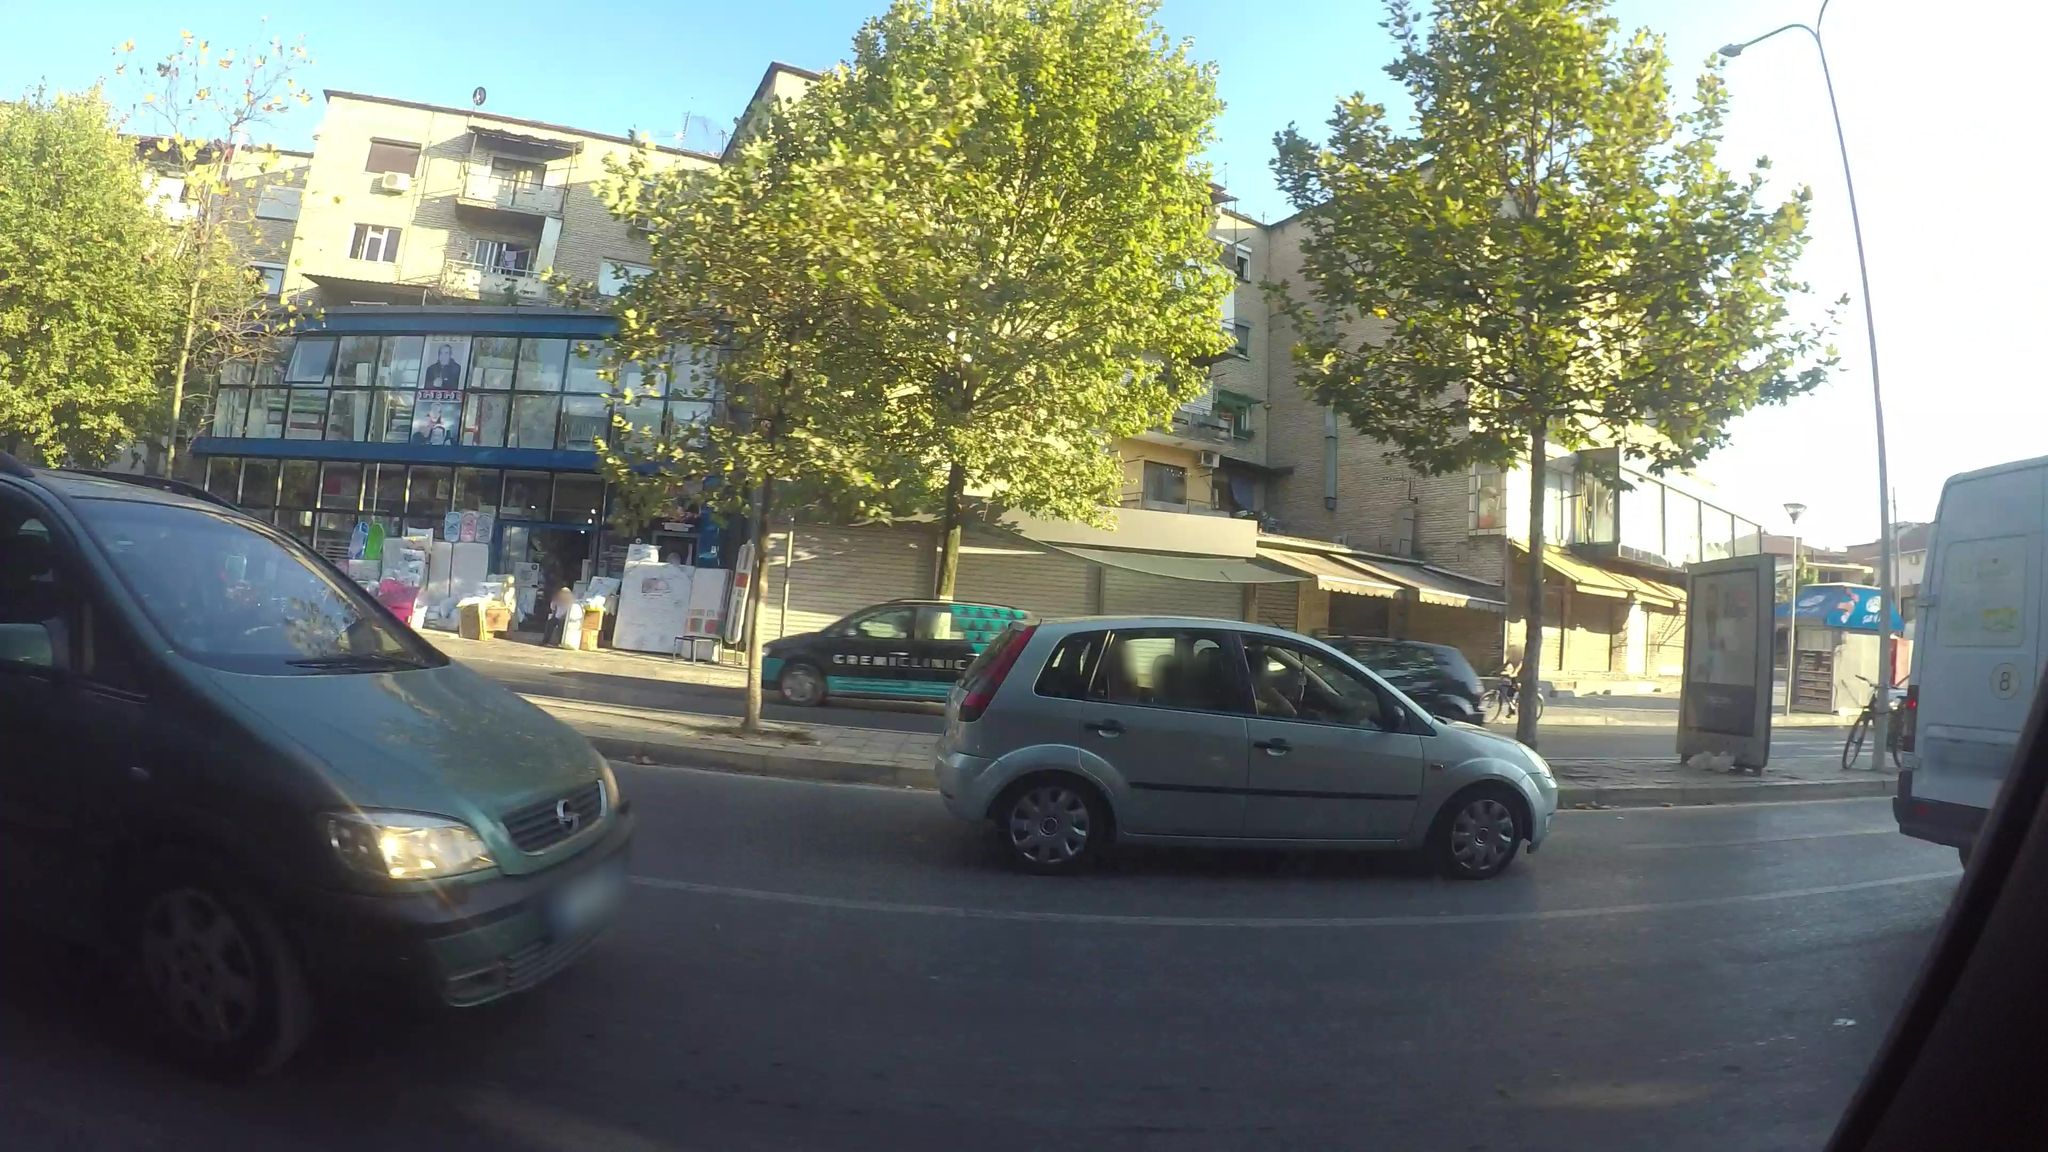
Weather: clear
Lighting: day
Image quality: good
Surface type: driving surface
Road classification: primary
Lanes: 3
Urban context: urban centre
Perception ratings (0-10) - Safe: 3.97, Lively: 8.41, Beautiful: 2.35, Boring: 3.22, Depressing: 4.14, Wealthy: 5.49